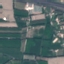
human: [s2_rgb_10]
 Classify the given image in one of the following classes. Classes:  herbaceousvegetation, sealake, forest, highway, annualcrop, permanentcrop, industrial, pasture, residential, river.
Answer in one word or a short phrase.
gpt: PermanentCrop